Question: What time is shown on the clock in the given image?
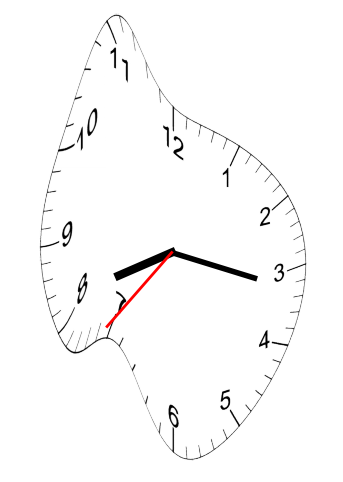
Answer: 08:16:36